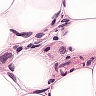
Metastatic tissue present: yes